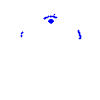
Particle: electron